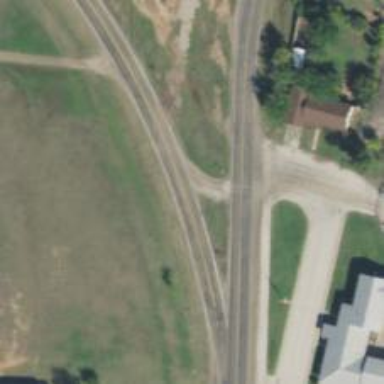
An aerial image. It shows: Tertiary link road.